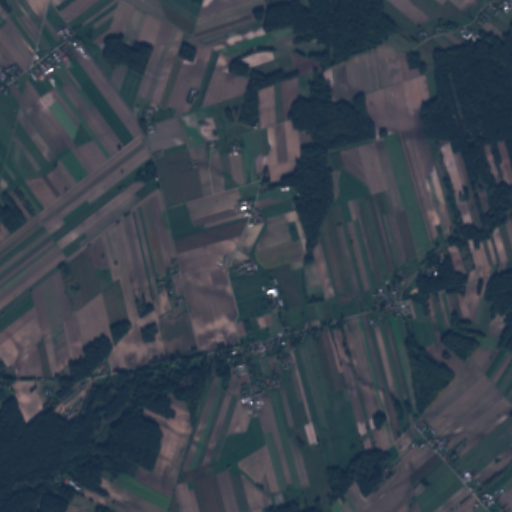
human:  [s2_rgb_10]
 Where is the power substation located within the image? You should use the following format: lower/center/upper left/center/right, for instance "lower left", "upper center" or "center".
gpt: The power substation is located in the upper center of the image.
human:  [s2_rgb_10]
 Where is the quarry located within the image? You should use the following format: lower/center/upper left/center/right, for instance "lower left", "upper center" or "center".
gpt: There is no quarry in the image.